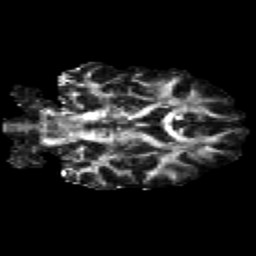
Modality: FA
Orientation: coronal
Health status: healthy
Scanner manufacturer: siemens
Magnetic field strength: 3 T
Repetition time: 10.6 s
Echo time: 0.092 s